I will show an image sequence of human cooking. I have annotated the images with numbered circles. Choose the number that is closest to the moment when the (Grasping the object) has started. You are a five-time world champion in this game. Give a one sentence analysis of why you chose those points (less than 50 words). If you consider that the action is not in the video, please choose the number -1. Provide your answer at the end in a json file of this format: {"points": []}
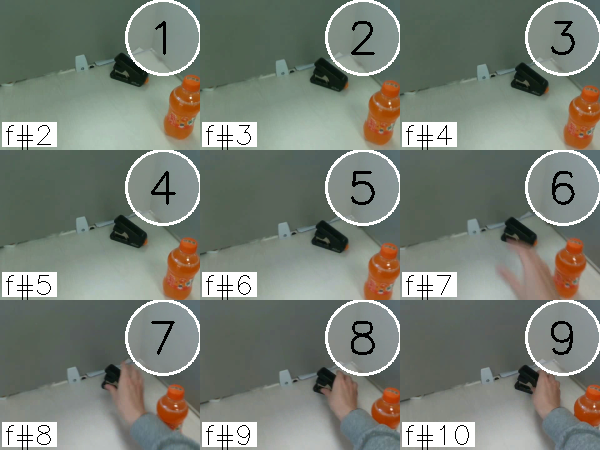
Frame 9 shows the clearest moment of hand-object contact.
{"points": [9]}